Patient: sex M, age 42
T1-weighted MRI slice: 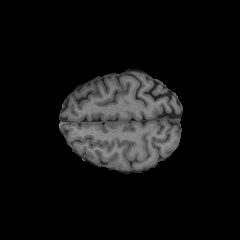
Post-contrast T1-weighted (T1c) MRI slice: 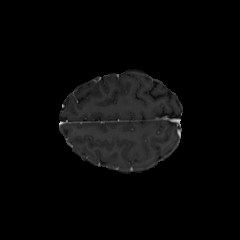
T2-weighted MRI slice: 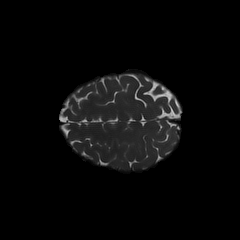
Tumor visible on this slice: no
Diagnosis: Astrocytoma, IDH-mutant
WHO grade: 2